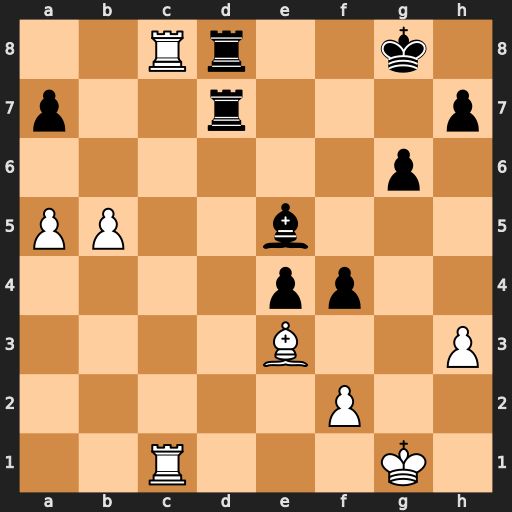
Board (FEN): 2Rr2k1/p2r3p/6p1/PP2b3/4pp2/4B2P/5P2/2R3K1
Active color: w
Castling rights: -
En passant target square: -
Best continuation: Rxd8+ Rxd8 Bxa7